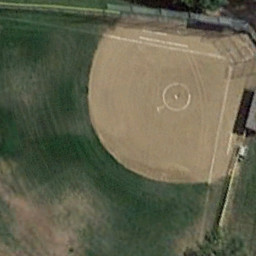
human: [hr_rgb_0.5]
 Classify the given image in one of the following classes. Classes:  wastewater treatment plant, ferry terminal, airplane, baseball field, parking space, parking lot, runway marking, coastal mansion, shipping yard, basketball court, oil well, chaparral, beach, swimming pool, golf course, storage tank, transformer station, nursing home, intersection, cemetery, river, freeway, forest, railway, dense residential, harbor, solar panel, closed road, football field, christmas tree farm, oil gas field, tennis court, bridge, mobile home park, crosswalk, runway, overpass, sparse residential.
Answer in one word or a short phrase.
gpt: baseball field